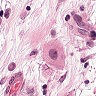
Metastatic tissue present: yes